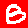
Digit: 8